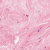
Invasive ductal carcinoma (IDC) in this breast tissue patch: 0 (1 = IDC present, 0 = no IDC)